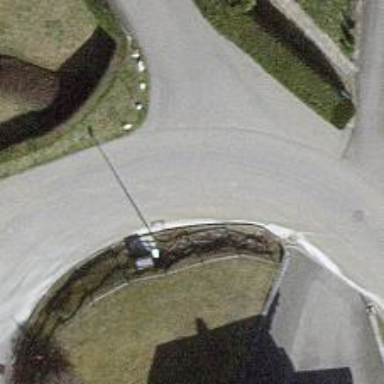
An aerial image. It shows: Unclassified road with asphalt surface.